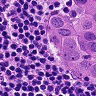
Metastatic tissue present: yes